Question: There seems to be a lot of articles how to solve the 401.2 unauthorized, but all seem to hint to turn the Windows Authentication back on.
What I need is to run the MVC app on http anonymously in context of SharePoint provider hosted applciation on a developer machine. I understand that w/o windows auth i dont get debugging, but that's ok. I am doing a POC right now.
I changed the csproj file of the mvc csproj to output iisexpress settings in a applicationhost.config file via <SaveServerSettingsInUserFile>true</SaveServerSettingsInUserFile>
Then, i have configured the anonymous authentication.
'''
<authentication>
<anonymousAuthentication enabled="true" userName="" />
<basicAuthentication enabled="true" />
<clientCertificateMappingAuthentication enabled="false" />
<digestAuthentication enabled="false" />
<iisClientCertificateMappingAuthentication enabled="false">
</iisClientCertificateMappingAuthentication>
<windowsAuthentication enabled="false">
<providers>
<add value="Negotiate" />
<add value="NTLM" />
</providers>
</windowsAuthentication>
</authentication>
'''
I am still getting the following

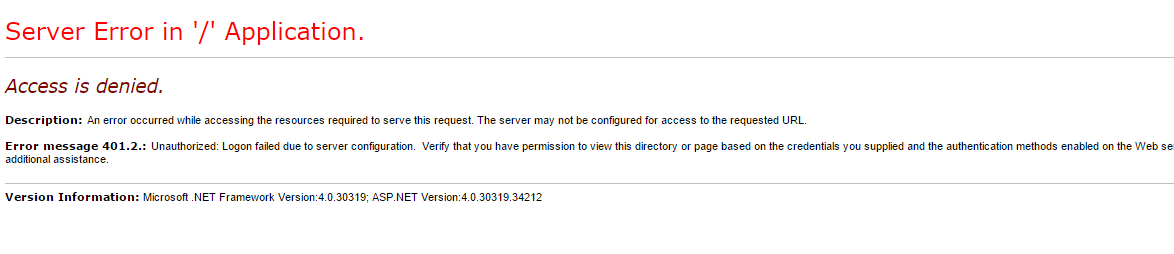
Answer: If you don't need any authentication then try following configuration. I disabled basic authentication and removed user tag from anonymous authentication.
'''
<authentication>
<anonymousAuthentication enabled="true" />
<basicAuthentication enabled="false" />
<clientCertificateMappingAuthentication enabled="false" />
<digestAuthentication enabled="false" />
<iisClientCertificateMappingAuthentication enabled="false">
</iisClientCertificateMappingAuthentication>
<windowsAuthentication enabled="false">
<providers>
<add value="Negotiate" />
<add value="NTLM" />
</providers>
</windowsAuthentication>
</authentication>
'''